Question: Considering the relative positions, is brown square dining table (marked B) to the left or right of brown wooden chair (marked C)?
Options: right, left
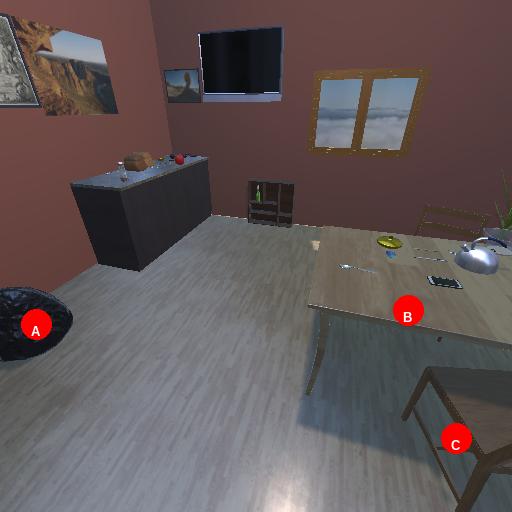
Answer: right